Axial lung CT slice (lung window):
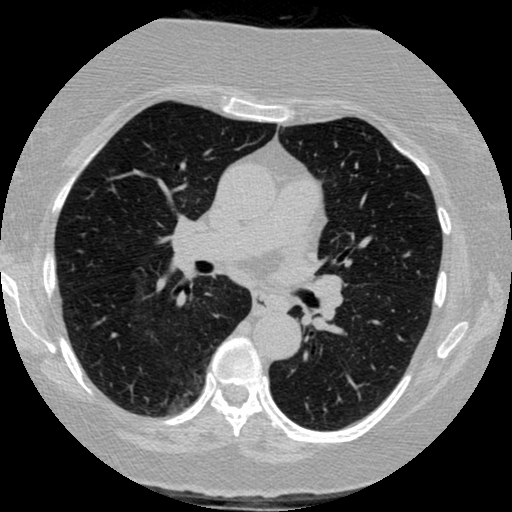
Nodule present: no